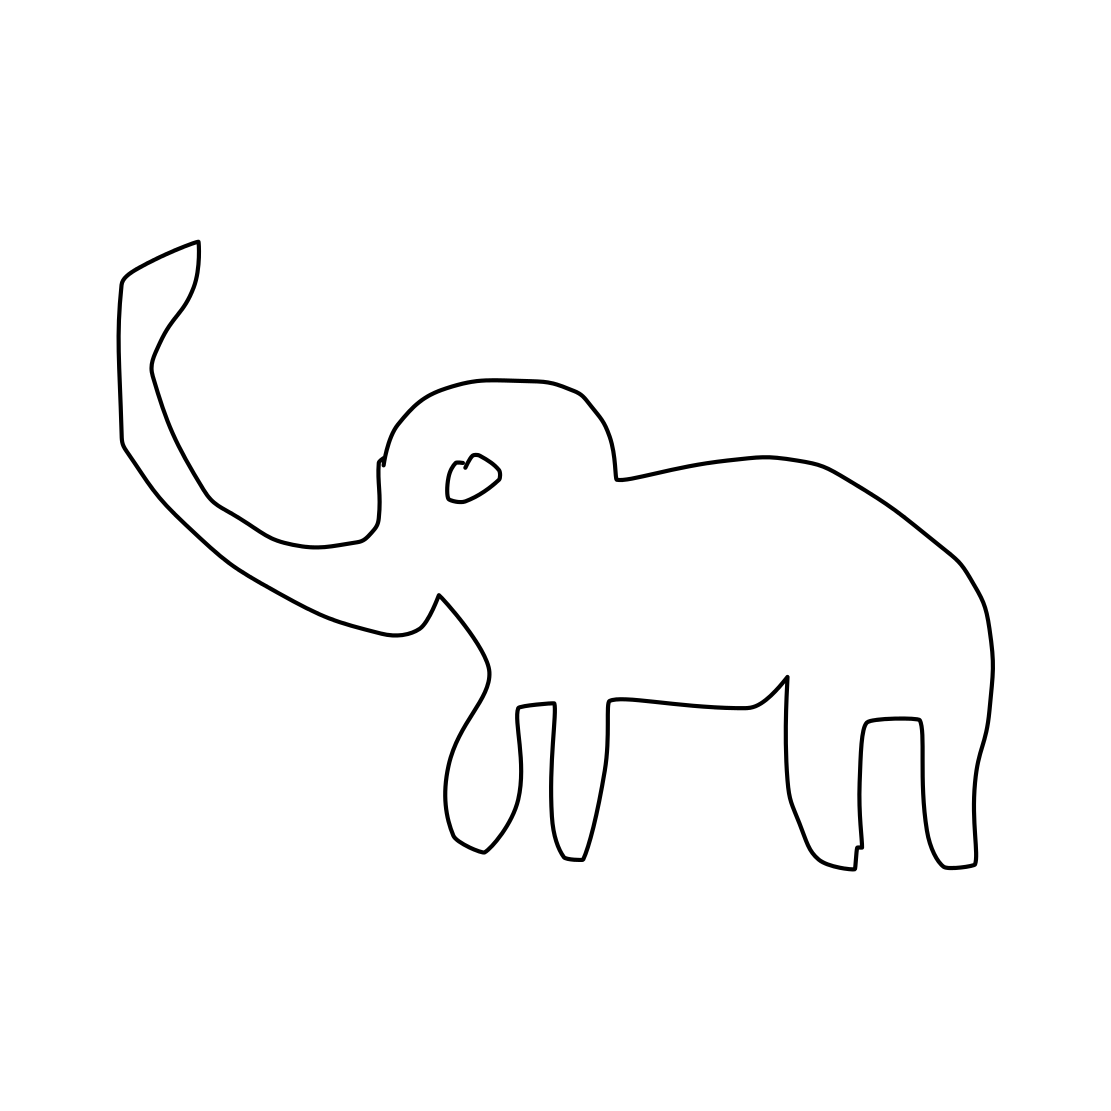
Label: elephant